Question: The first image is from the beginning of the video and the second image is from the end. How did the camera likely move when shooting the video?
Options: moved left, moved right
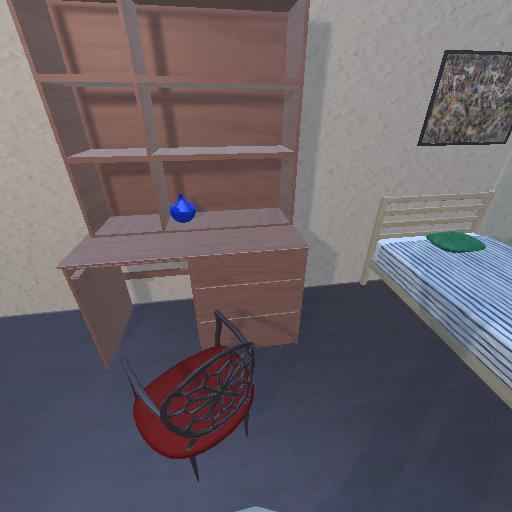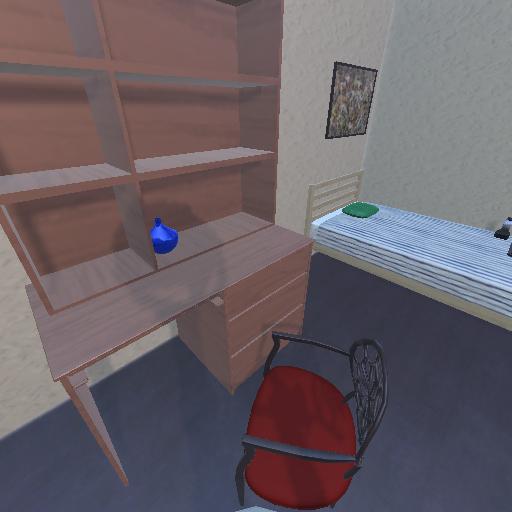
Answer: moved left